Question: '''
select
case
when daftar ='sd' then kouta
end as a,
case
when daftar = 'smp' then kouta
end as b,
case
when daftar = 'sma' then kouta
end as c
from
ajaran
GROUP BY
tahun
'''
and result error
> [Err] ERROR: column "ajaran.daftar" must appear in the GROUP BY
clause or be used in an aggregate function LINE 1: select case when
daftar='sd' then kouta end as a,case when ...
I'm trying same query in MySQL and no error and success grouping
how to use group by in PostgreSQL?
I want to group by 'tahun'.
This is my table.

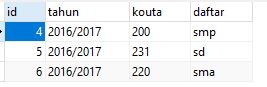
Answer: Presumably, you want 'sum()' or 'max()' as in:
'''
select tahun,
max(case when daftar = 'sd' then kouta end) as a,
max(case when daftar = 'smp' then kouta end) as b,
max(case when daftar = 'sma' then kouta end) as c
from ajaran
group by tahun;
'''
I think the error is pretty clear . . . 'daftar' and 'kouta' are neither keys in the 'group by' nor are they in aggregation functions in your query. Which aggregation is most appropriate is not clear without further guidance, such as sample data and desired results.